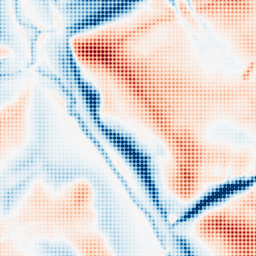
Category: multiscale
Decomposition family: dog_multiscale
Decomposition parameters: sigma_ratio: 2
n_scales: 4
base_sigma: 1
Upsampling method: sinc_blackman
Upsampling parameters: scale: 8
kernel_size: 8
Upsampling scale: 8